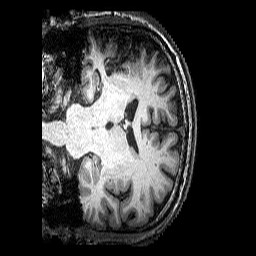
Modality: T1w
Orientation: coronal
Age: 45
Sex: male
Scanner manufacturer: siemens
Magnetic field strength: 3 T
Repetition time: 2.25 s
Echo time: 0.00452 s